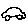
Label: car